Question: I'm making a 2D game (non tile based) and want to make my camera follow my character. The following is how the game is implemented:
The Game is pixel based and so this is how it looks:

The window is sized 840x490 as you can see, and the map is 1260x735. My 'Camera' class holds the X and Y positions of the Camera, and also its size. The code:
'''
public class Camera{
public Level level;
public GameContainer gc;
public static final int width = Game.displayWidth; // 840
public static final int height = Game.displayHeight; // 490
public static float posX = 0;
public static float posY = 0;
public static int maxX = 0;
public static int maxY = 0;
public Camera(Level level){
this.level = level;
this.maxX = this.level.worldMap.getWidth();
this.maxY = this.level.worldMap.getHeight();
}
}
'''
Right now I move the camera by using the arrow keys (to test) and the cameras XY position is used to 'g.translate()' the Graphics context before we draw everything else, so thats how I achieve moving with arrows. This is my Render method:
'''
@Override
public void render(GameContainer container, StateBasedGame game, Graphics g)
throws SlickException {
int offSetX = 10;
int offSetY = 10;
g.translate(-camera.posX, -camera.posY);
worldMap.draw(0 ,0);
for(GameObject o : objects){
o.drawObj(container, game, g);
if(quit == true){
Shape s = o.getBoundsBox();
g.draw(s);
}
}
}
'''
I want it so the player is always being followed by the camera if he steps close to whichever edge he does. But how can I detect this? I would ideally have a coordinate system inside the camera and detect it that way by checking the X and Y values, but I cant find a way to have a coordinate system inside the Camera window.
Any other ideas in to how to approach this?
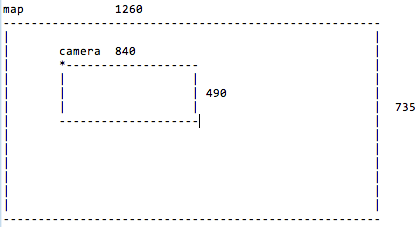
Answer: I actually found the solution to this while waiting for replies here haha. Well its the start of the solution but I got it following my player at the first try.
Basically I just made a method to move the camera in my 'MoveController' class, which is where I do the movements of 'GameObjects', and this method is called every time my player moves and it updates based on which move direction it is.
The method looks exactly like my moveCamera method, except the var holds the camera object. So in my moveMob method, I have this condition:
> '''
if(mob instanceof Player){
moveCameraPos(dir,(Player)mob,delta);
}
'''
And then this method looks like this:
'''
public void moveCameraPos(int dir, Player p, int delta){
switch(dir){
default:
break;
case Play.UP:
if(camera.posY>0)
camera.posY -= (delta * .1f) * p.speed /2;
break;
case Play.DOWN:
if(camera.posY < 735 - 490)
camera.posY += (delta * .1f) * p.speed /2;
break;
case Play.LEFT:
if(camera.posX > 0)
camera.posX -= (delta * .1f) * p.speed /2;
break;
case Play.RIGHT:
if(camera.posX < 1260 - 840)
camera.posX += (delta * .1f) * p.speed /2;
break;
case Play.UPRIGHT:
if(camera.posX>0 && camera.posY>0){
camera.posY -= ((delta * .1f) * p.speed)/2;
camera.posX += ((delta * .1f) * p.speed)/2;
}
break;
case Play.UPLEFT:
if(camera.posX>0 && camera.posY>0){
camera.posY -= ((delta * .1f) * p.speed)/2;
camera.posX -= ((delta * .1f) * p.speed)/2;
}
break;
case Play.DOWNRIGHT:
if(camera.posX < 1260 -840 && camera.posY<735-490){
camera.posY += ((delta * .1f) * p.speed)/2;
camera.posX += ((delta * .1f) * p.speed)/2;
}
break;
case Play.DOWNLEFT:
if(camera.posX > 0 && camera.posY<735-490){
camera.posY += ((delta * .1f) * p.speed)/2;
camera.posX -= ((delta * .1f) * p.speed)/2;
}
break;
}
}
'''
I Still have questions about how I would go on to have a coordinates system in the camera ?